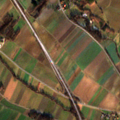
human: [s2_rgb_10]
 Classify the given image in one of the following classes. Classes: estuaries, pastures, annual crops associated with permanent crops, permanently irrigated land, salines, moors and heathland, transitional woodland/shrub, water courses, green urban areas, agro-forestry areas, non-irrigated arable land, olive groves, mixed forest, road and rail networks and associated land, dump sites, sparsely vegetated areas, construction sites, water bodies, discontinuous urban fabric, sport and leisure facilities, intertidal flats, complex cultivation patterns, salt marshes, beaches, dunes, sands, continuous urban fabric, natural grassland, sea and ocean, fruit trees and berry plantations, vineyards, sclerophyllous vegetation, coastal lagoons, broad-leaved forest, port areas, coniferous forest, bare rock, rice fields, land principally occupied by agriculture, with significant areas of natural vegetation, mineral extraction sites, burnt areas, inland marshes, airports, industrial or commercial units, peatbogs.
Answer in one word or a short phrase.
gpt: discontinuous urban fabric, non-irrigated arable land, land principally occupied by agriculture, with significant areas of natural vegetation, mixed forest